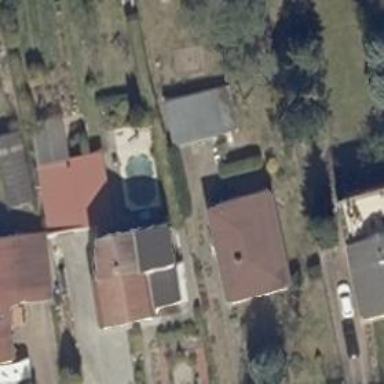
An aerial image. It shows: Swimming pool located in leisure land.